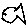
Label: fish